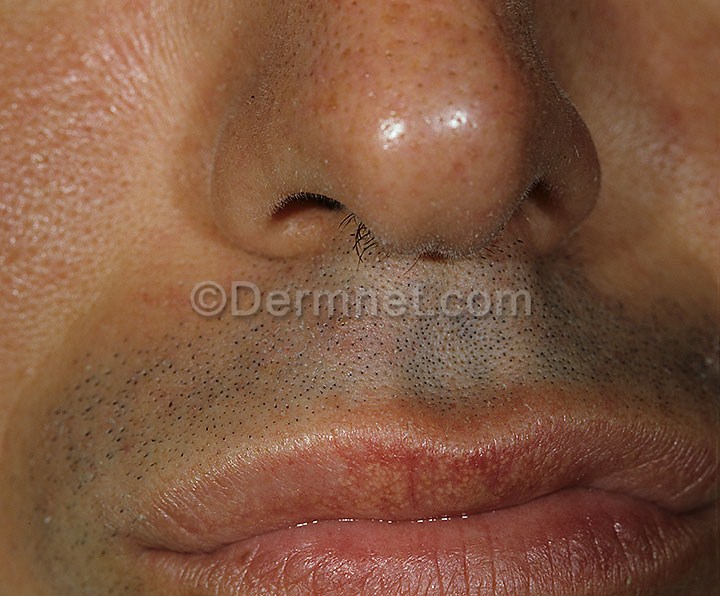
Disease: Acne and Rosacea Photos